Echo time (TE): 2 ms
Repetition time (TR): 4 ms
Flip angle: 90 degrees
Bandwidth: 1060 Hz
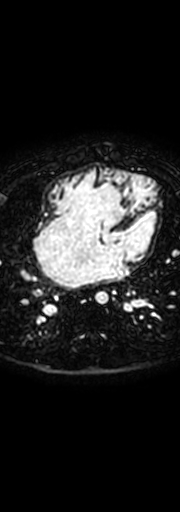
Patient age (years): 1
Disease severity: severe
Diagnoses: CMRArtifactPA|CommonAtrium|DORV|Dextrocardia|Heterotaxy|InvertedVentricles|LeftCentralIVC|LeftCentralSVC|VSD
Cardiac structures present: LV (left ventricle), RV (right ventricle), LA (left atrium), AO (aorta), PA (pulmonary artery), SVC (superior vena cava), IVC (inferior vena cava)
Structures absent: RA (right atrium)